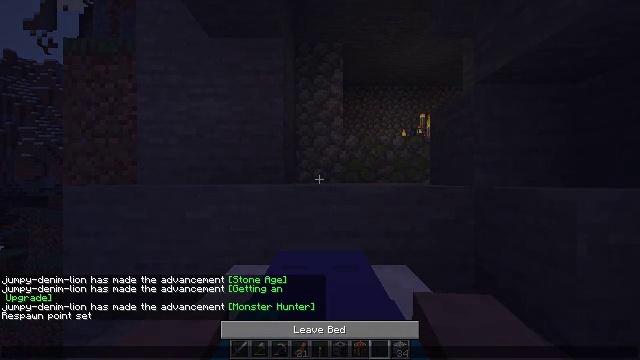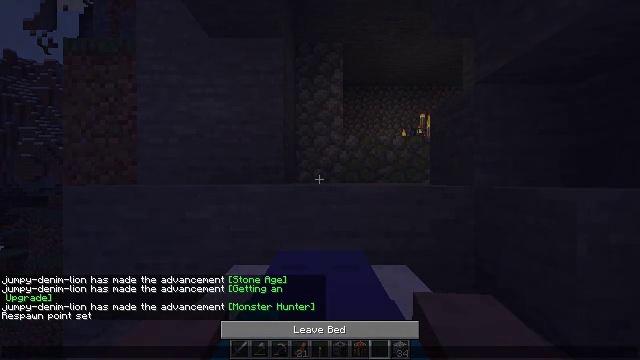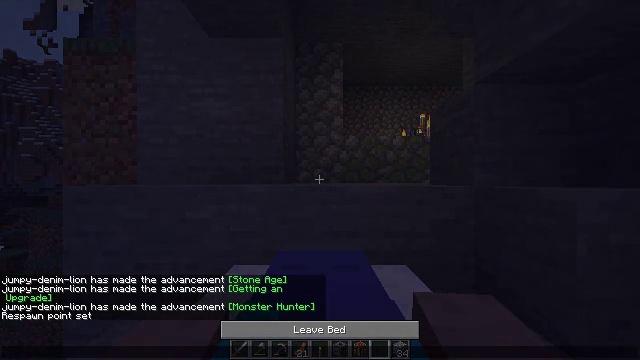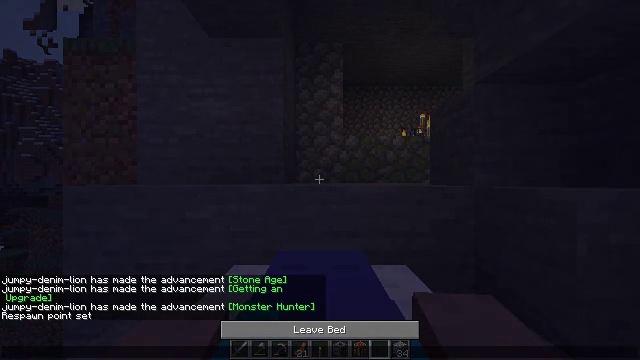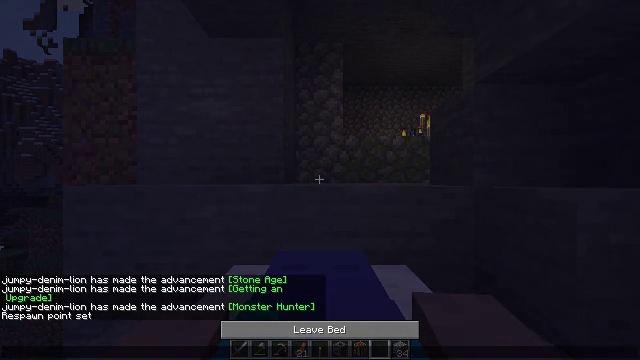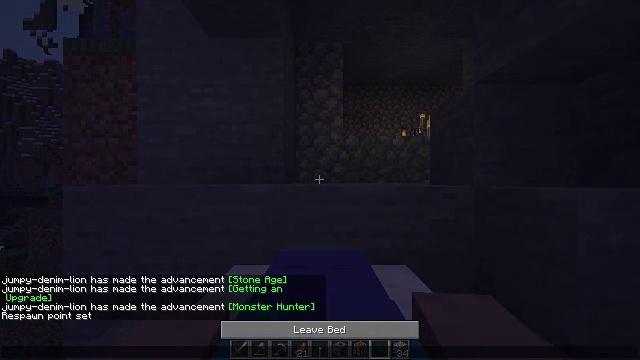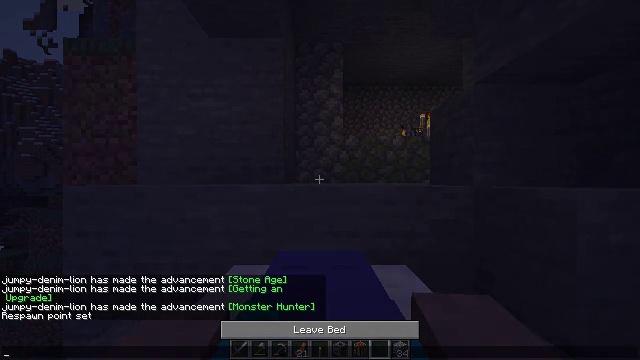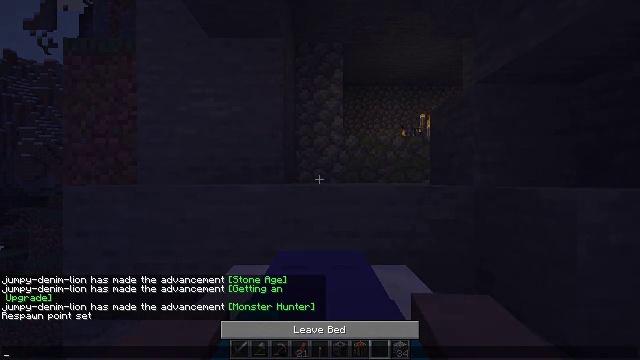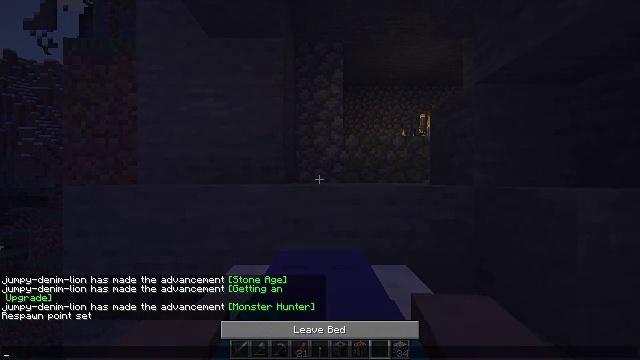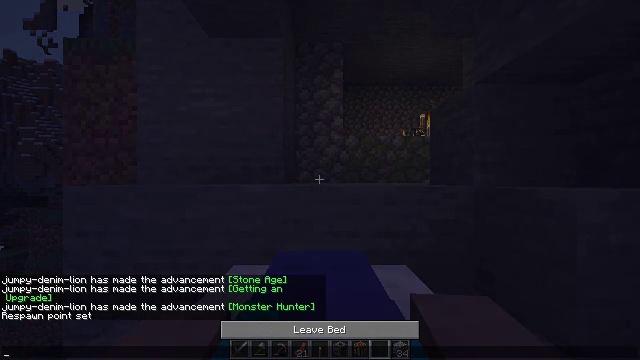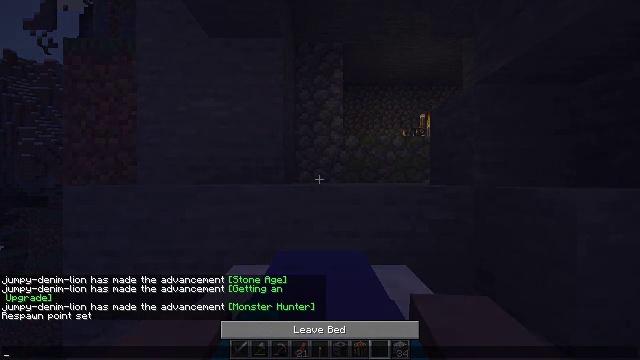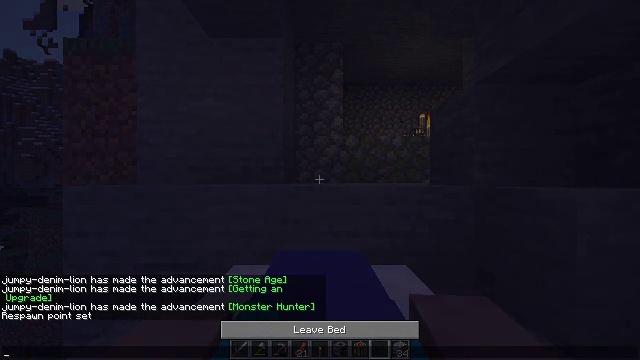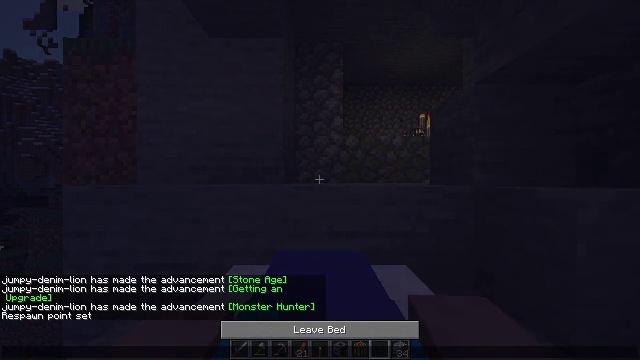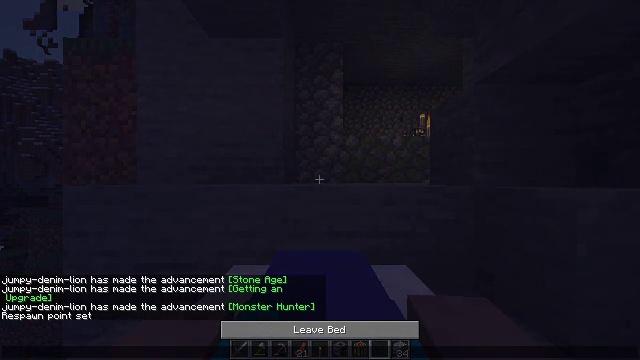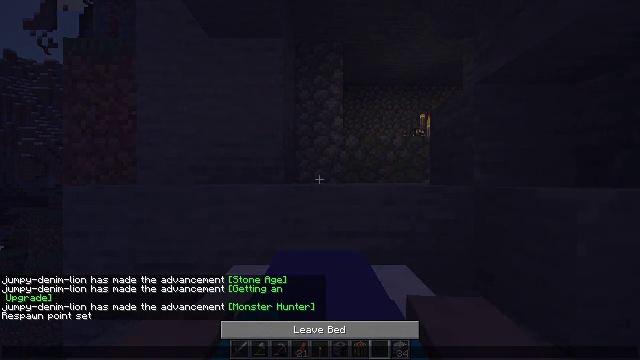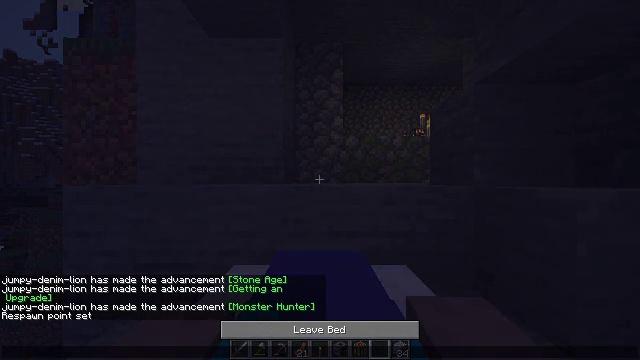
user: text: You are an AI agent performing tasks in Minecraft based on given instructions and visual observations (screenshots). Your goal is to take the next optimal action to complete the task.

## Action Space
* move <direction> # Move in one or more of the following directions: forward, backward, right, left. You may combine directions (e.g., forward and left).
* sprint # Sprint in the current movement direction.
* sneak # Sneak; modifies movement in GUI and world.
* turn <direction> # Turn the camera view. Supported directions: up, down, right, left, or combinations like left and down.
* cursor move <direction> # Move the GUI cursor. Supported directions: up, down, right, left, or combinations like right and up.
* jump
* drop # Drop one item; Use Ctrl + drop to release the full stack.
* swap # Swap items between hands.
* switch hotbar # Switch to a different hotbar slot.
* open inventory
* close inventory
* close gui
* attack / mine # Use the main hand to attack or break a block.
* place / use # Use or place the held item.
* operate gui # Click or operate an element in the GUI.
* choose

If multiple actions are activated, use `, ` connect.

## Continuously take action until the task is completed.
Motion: motion action
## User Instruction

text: Stop mobs spawning by breaking the spawner.
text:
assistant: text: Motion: no_op
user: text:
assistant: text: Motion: no_op
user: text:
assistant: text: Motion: no_op
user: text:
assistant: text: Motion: no_op
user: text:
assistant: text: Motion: no_op
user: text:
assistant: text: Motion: no_op
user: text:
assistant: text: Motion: no_op
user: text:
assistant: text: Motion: no_op
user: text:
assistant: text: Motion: no_op
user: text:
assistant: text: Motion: no_op
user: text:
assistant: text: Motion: no_op
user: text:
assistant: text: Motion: no_op
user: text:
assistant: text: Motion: no_op
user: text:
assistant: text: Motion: no_op
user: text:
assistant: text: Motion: no_op
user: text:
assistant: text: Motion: no_op
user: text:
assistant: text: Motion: cursor move right and up
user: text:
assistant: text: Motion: cursor move right and up
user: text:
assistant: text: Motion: no_op
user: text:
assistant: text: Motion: cursor move down
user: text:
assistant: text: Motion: cursor move left and down
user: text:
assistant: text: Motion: cursor move left and down
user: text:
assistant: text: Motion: no_op
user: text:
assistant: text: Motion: no_op
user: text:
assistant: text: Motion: no_op
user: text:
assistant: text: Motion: cursor move down
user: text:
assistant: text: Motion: no_op
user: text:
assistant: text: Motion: no_op
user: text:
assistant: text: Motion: no_op
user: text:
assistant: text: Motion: no_op